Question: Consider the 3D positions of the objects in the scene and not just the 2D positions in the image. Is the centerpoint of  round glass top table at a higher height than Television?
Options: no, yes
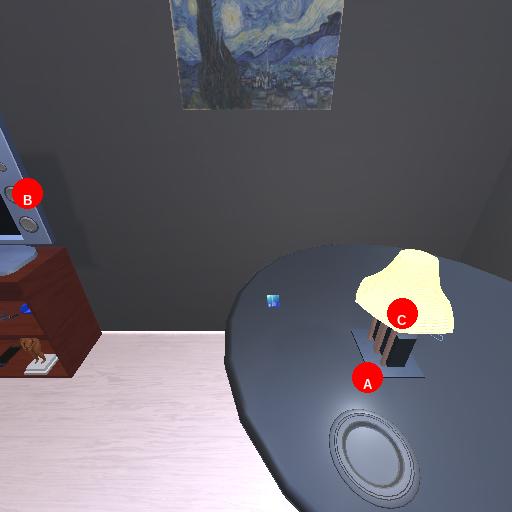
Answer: no